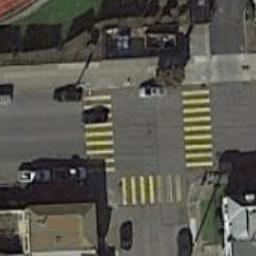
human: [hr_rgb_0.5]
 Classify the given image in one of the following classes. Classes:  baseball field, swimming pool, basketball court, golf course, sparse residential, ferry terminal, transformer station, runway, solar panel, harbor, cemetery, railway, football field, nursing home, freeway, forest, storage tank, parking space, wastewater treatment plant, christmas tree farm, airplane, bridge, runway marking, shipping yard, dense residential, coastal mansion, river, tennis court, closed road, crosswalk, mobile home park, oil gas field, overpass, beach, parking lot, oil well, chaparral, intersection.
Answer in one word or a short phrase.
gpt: crosswalk